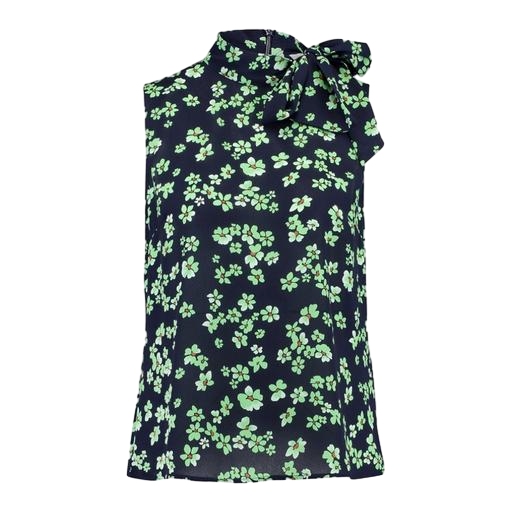
green sleeveless floral-print shirt, black pussy-bow floral-print blouse, blue floral tie-neck top, white background